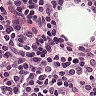
Metastatic tissue present: no